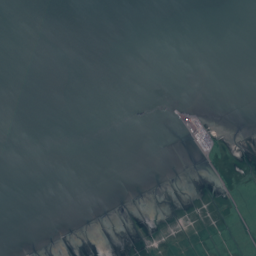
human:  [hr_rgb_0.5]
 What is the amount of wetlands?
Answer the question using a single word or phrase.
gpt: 25

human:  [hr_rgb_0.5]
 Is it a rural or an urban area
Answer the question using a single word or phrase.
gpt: rural

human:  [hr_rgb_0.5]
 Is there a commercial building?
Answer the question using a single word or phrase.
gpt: no

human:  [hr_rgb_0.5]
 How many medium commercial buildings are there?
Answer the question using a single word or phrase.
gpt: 0

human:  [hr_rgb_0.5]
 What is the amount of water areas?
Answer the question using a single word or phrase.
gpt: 2

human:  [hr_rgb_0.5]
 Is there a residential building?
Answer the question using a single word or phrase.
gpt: yes

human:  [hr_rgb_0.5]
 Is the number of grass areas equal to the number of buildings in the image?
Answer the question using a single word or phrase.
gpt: no

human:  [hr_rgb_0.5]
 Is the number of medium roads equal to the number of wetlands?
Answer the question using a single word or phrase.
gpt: no

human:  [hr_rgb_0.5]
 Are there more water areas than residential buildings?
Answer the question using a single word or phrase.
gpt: no

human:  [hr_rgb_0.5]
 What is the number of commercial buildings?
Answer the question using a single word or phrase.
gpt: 0

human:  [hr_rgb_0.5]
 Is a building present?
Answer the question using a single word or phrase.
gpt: yes

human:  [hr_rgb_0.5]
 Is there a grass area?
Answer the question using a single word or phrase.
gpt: yes

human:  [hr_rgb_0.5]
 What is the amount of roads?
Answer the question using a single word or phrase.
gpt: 79

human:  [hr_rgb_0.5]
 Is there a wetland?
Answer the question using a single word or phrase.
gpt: yes

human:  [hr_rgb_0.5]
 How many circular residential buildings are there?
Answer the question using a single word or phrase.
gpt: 0

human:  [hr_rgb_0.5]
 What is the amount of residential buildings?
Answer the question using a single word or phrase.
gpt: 4

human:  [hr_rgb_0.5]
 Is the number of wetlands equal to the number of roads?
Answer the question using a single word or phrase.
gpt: no

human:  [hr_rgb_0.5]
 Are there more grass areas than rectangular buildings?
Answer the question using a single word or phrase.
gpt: yes

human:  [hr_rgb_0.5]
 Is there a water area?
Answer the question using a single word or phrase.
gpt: yes

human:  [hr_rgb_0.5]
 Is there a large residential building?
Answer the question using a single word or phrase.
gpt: yes

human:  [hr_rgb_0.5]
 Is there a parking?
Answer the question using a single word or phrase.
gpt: yes

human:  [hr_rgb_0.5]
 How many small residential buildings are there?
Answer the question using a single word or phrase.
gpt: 3

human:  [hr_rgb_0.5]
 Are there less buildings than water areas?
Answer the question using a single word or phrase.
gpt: no

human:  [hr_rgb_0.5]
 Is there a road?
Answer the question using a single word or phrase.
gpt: yes

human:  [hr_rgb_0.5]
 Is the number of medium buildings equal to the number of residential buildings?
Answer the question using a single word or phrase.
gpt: no

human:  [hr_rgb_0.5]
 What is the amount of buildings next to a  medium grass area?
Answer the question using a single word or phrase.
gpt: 0

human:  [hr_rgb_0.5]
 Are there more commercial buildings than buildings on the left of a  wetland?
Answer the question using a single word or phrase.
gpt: no

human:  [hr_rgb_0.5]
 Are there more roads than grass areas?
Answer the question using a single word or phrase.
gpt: yes

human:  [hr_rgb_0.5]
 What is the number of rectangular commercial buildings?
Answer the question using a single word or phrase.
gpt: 0

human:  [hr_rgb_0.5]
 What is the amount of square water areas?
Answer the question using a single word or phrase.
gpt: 0

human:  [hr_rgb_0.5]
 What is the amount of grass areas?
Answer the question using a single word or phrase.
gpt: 20

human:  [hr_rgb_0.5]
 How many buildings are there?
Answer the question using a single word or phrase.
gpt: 4

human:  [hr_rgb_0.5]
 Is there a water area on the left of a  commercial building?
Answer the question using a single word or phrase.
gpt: no

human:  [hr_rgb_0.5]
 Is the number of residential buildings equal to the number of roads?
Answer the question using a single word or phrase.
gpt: no

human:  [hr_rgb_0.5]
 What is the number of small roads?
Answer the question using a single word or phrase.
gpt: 79

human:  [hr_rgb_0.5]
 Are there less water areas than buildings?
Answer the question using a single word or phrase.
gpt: yes

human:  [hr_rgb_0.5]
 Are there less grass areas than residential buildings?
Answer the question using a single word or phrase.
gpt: no

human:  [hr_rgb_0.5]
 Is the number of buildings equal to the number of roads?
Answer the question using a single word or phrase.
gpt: no

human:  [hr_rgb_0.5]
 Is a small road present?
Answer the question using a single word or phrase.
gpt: yes

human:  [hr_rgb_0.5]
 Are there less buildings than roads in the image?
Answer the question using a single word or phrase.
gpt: yes

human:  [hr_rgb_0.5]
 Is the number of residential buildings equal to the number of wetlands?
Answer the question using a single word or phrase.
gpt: no

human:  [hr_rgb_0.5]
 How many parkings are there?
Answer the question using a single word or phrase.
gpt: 3

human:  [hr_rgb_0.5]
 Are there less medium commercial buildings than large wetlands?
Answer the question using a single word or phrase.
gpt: yes

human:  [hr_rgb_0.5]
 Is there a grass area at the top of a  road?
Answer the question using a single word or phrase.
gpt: yes

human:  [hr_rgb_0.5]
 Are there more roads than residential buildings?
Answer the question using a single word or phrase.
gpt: yes

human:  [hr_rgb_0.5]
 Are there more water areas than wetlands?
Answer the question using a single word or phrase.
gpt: no

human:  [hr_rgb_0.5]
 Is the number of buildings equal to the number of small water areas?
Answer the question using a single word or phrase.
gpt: no

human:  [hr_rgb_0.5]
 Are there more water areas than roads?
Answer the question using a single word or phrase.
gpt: no

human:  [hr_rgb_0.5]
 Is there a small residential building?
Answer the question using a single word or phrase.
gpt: yes

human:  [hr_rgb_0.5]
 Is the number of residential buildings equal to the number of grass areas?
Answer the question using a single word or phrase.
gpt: no

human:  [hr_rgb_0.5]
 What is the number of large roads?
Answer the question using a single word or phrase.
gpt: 0

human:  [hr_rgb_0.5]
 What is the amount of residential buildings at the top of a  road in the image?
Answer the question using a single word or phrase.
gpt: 4

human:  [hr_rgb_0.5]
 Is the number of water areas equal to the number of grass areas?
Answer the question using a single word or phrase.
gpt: no

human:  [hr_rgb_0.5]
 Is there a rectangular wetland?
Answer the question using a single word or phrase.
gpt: yes

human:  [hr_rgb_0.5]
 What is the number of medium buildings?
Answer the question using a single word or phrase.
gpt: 0

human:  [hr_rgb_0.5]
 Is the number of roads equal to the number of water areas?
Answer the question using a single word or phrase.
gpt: no

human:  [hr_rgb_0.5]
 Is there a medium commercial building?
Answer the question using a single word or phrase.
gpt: no

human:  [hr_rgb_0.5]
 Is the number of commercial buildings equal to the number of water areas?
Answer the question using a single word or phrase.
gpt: no

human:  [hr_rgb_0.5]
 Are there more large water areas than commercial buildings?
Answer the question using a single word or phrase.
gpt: no

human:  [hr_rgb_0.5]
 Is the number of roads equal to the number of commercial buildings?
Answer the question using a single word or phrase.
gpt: no

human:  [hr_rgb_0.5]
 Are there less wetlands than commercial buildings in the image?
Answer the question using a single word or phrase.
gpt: no

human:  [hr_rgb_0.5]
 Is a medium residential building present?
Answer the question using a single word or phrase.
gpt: no

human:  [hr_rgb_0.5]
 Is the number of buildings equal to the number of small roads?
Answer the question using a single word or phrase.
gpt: no

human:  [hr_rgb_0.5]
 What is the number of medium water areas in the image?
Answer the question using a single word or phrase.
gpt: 1